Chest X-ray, PA view. Patient: 36 years old, sex M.
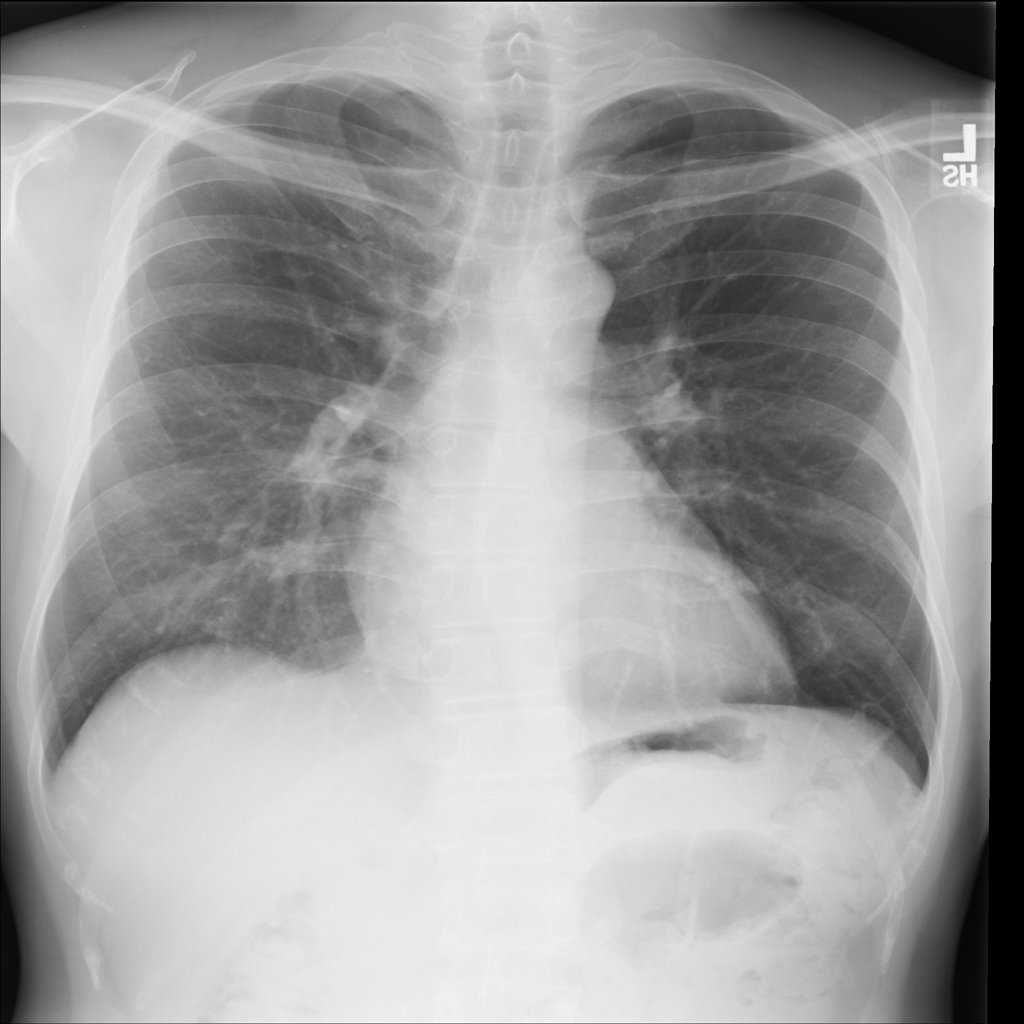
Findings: No Finding